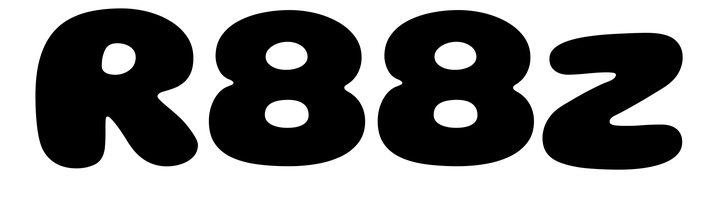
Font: Gluten_ExtraBold